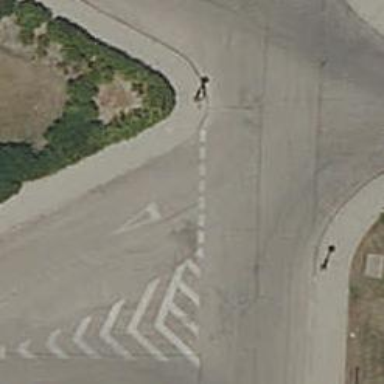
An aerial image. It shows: Road with "give way" sign.